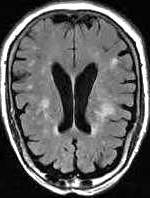
Label: notumor